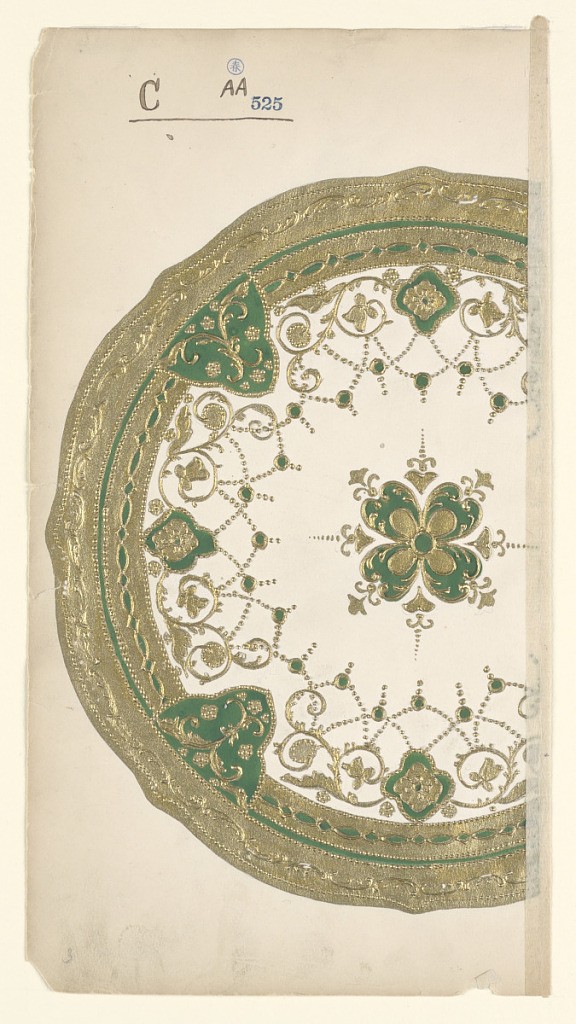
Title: Design for a Plate
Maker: Noritake, Japan and New York, New York, USA
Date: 1880–1910
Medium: Brush and gold, green gouache on cream paper
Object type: Drawing
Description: Design for a plate with gold and green border; border has green areas filled with gold rinceaux and blossoms; some trellis-like designs along border interior; at center quatrefoil in gold and green with little dots leading out.